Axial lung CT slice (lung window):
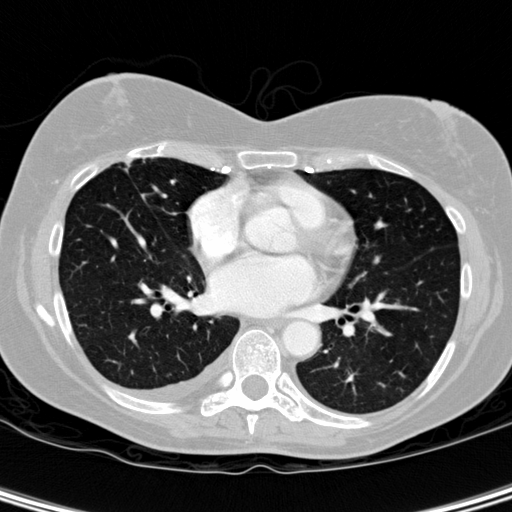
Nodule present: no